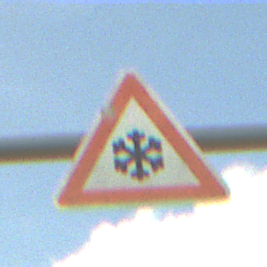
Verkehrszeichen: SchneeOderEisglaette
Umgebung: Outdoor, RoadRail
Tageszeit: Midday
Wetter: PartlyCloudy
Licht: Natural
Jahreszeit: NotSpecified
Kontrast: HighContrast